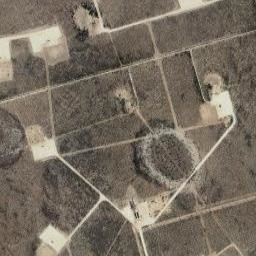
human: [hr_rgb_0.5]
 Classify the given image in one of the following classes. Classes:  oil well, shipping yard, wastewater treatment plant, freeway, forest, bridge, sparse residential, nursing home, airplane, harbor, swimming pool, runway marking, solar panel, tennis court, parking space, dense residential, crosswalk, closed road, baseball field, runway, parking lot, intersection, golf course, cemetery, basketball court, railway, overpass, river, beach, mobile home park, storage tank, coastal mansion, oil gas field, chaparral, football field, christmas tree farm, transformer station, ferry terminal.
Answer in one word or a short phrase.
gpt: oil gas field